Question: my script is working fine. but mostly it is having a hard time to click the targeted pixel. because it mostly clicks only in side.(i guess it only click the first pixel it sees. which is the sides pixels of a square) any idea how can click the middle area inside of pixelsearch?

'''
Loop {
;<<-- this is the color of green boxed pixel
PixelSearch, X, Y, 0, 0, %A_ScreenWidth%, %A_ScreenHeight%, 0x00FF00, 0, fast
if(ErrorLevel=0) {
MouseClick, left, %X%, %Y%
sleep, 500
}
else {
send {f9}
}
}
return
'''
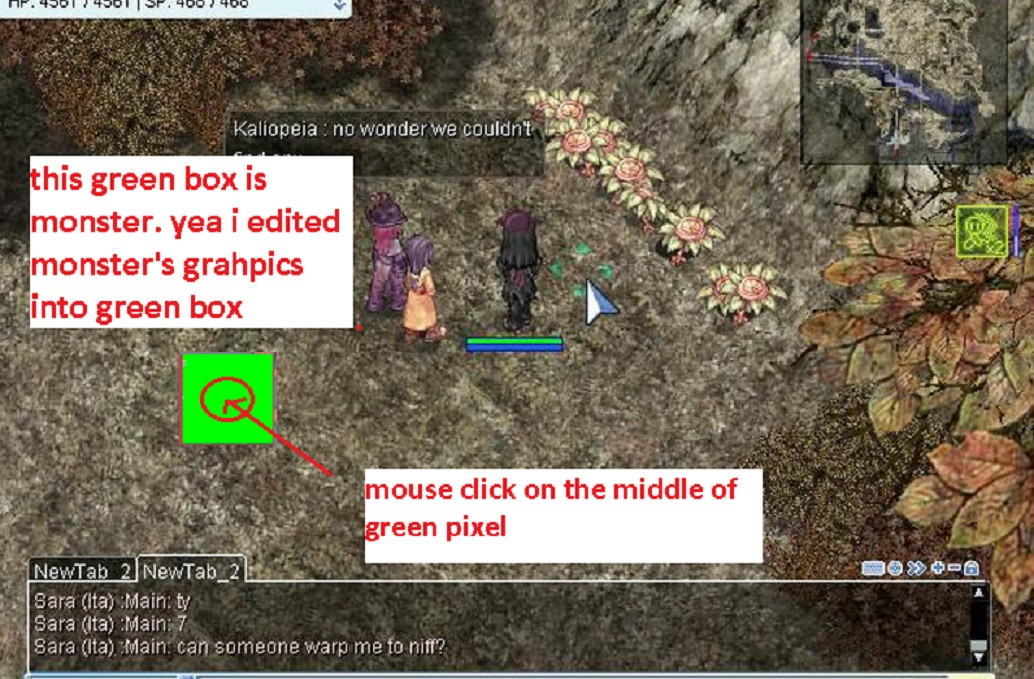
Answer: You could simply alter the click coordinates, couldn't you?
'''
PixelSearch, X, Y, 0, 0, %A_ScreenWidth%, %A_ScreenHeight%, 0x00FF00, 0, fast
if(ErrorLevel=0) {
newX := X + 50
newY := Y + 50
MouseClick, left, %newX%, %newY%
}
'''
Another suggestion: use ImageSearch instead of PixelSearch